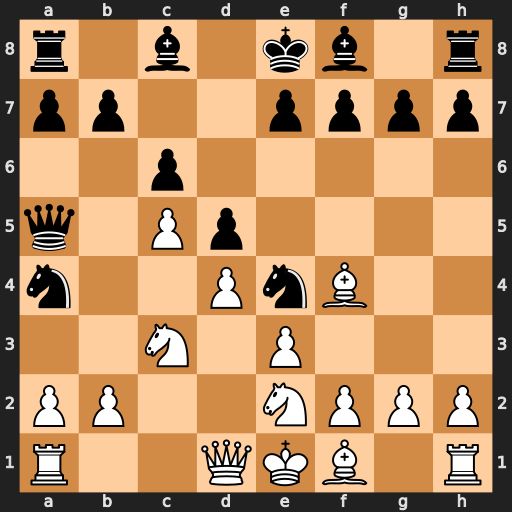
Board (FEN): r1b1kb1r/pp2pppp/2p5/q1Pp4/n2PnB2/2N1P3/PP2NPPP/R2QKB1R
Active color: w
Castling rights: KQkq
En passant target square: -
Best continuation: Qxa4 Qxa4 Nxa4